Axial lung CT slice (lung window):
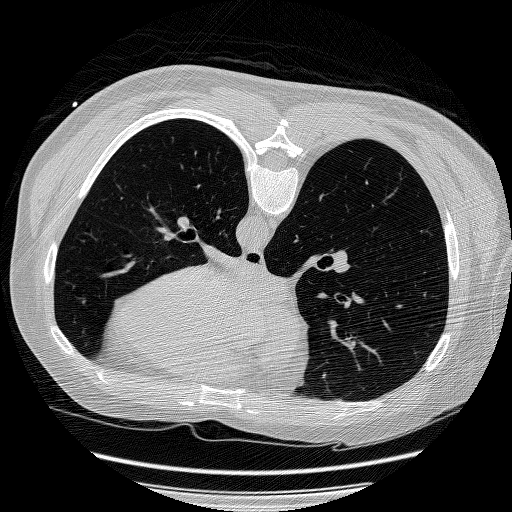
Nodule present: no